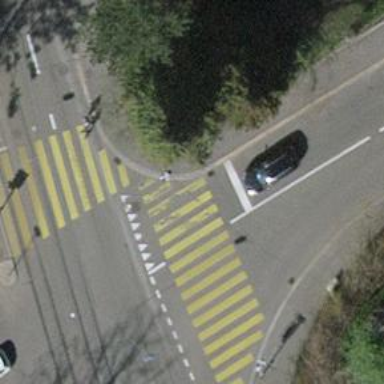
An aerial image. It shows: Kerb barrier.